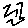
Label: zigzag